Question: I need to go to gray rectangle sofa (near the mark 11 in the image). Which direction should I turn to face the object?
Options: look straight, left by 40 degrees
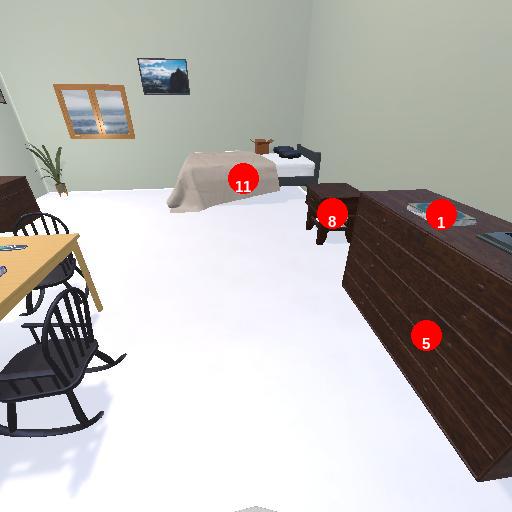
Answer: look straight